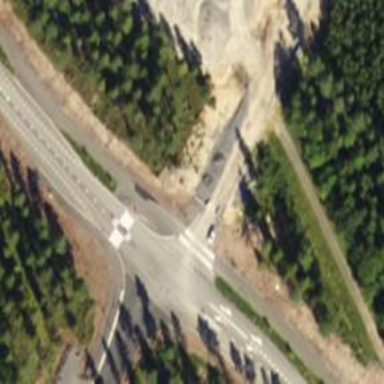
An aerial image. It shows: Marked road crossing.